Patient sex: M
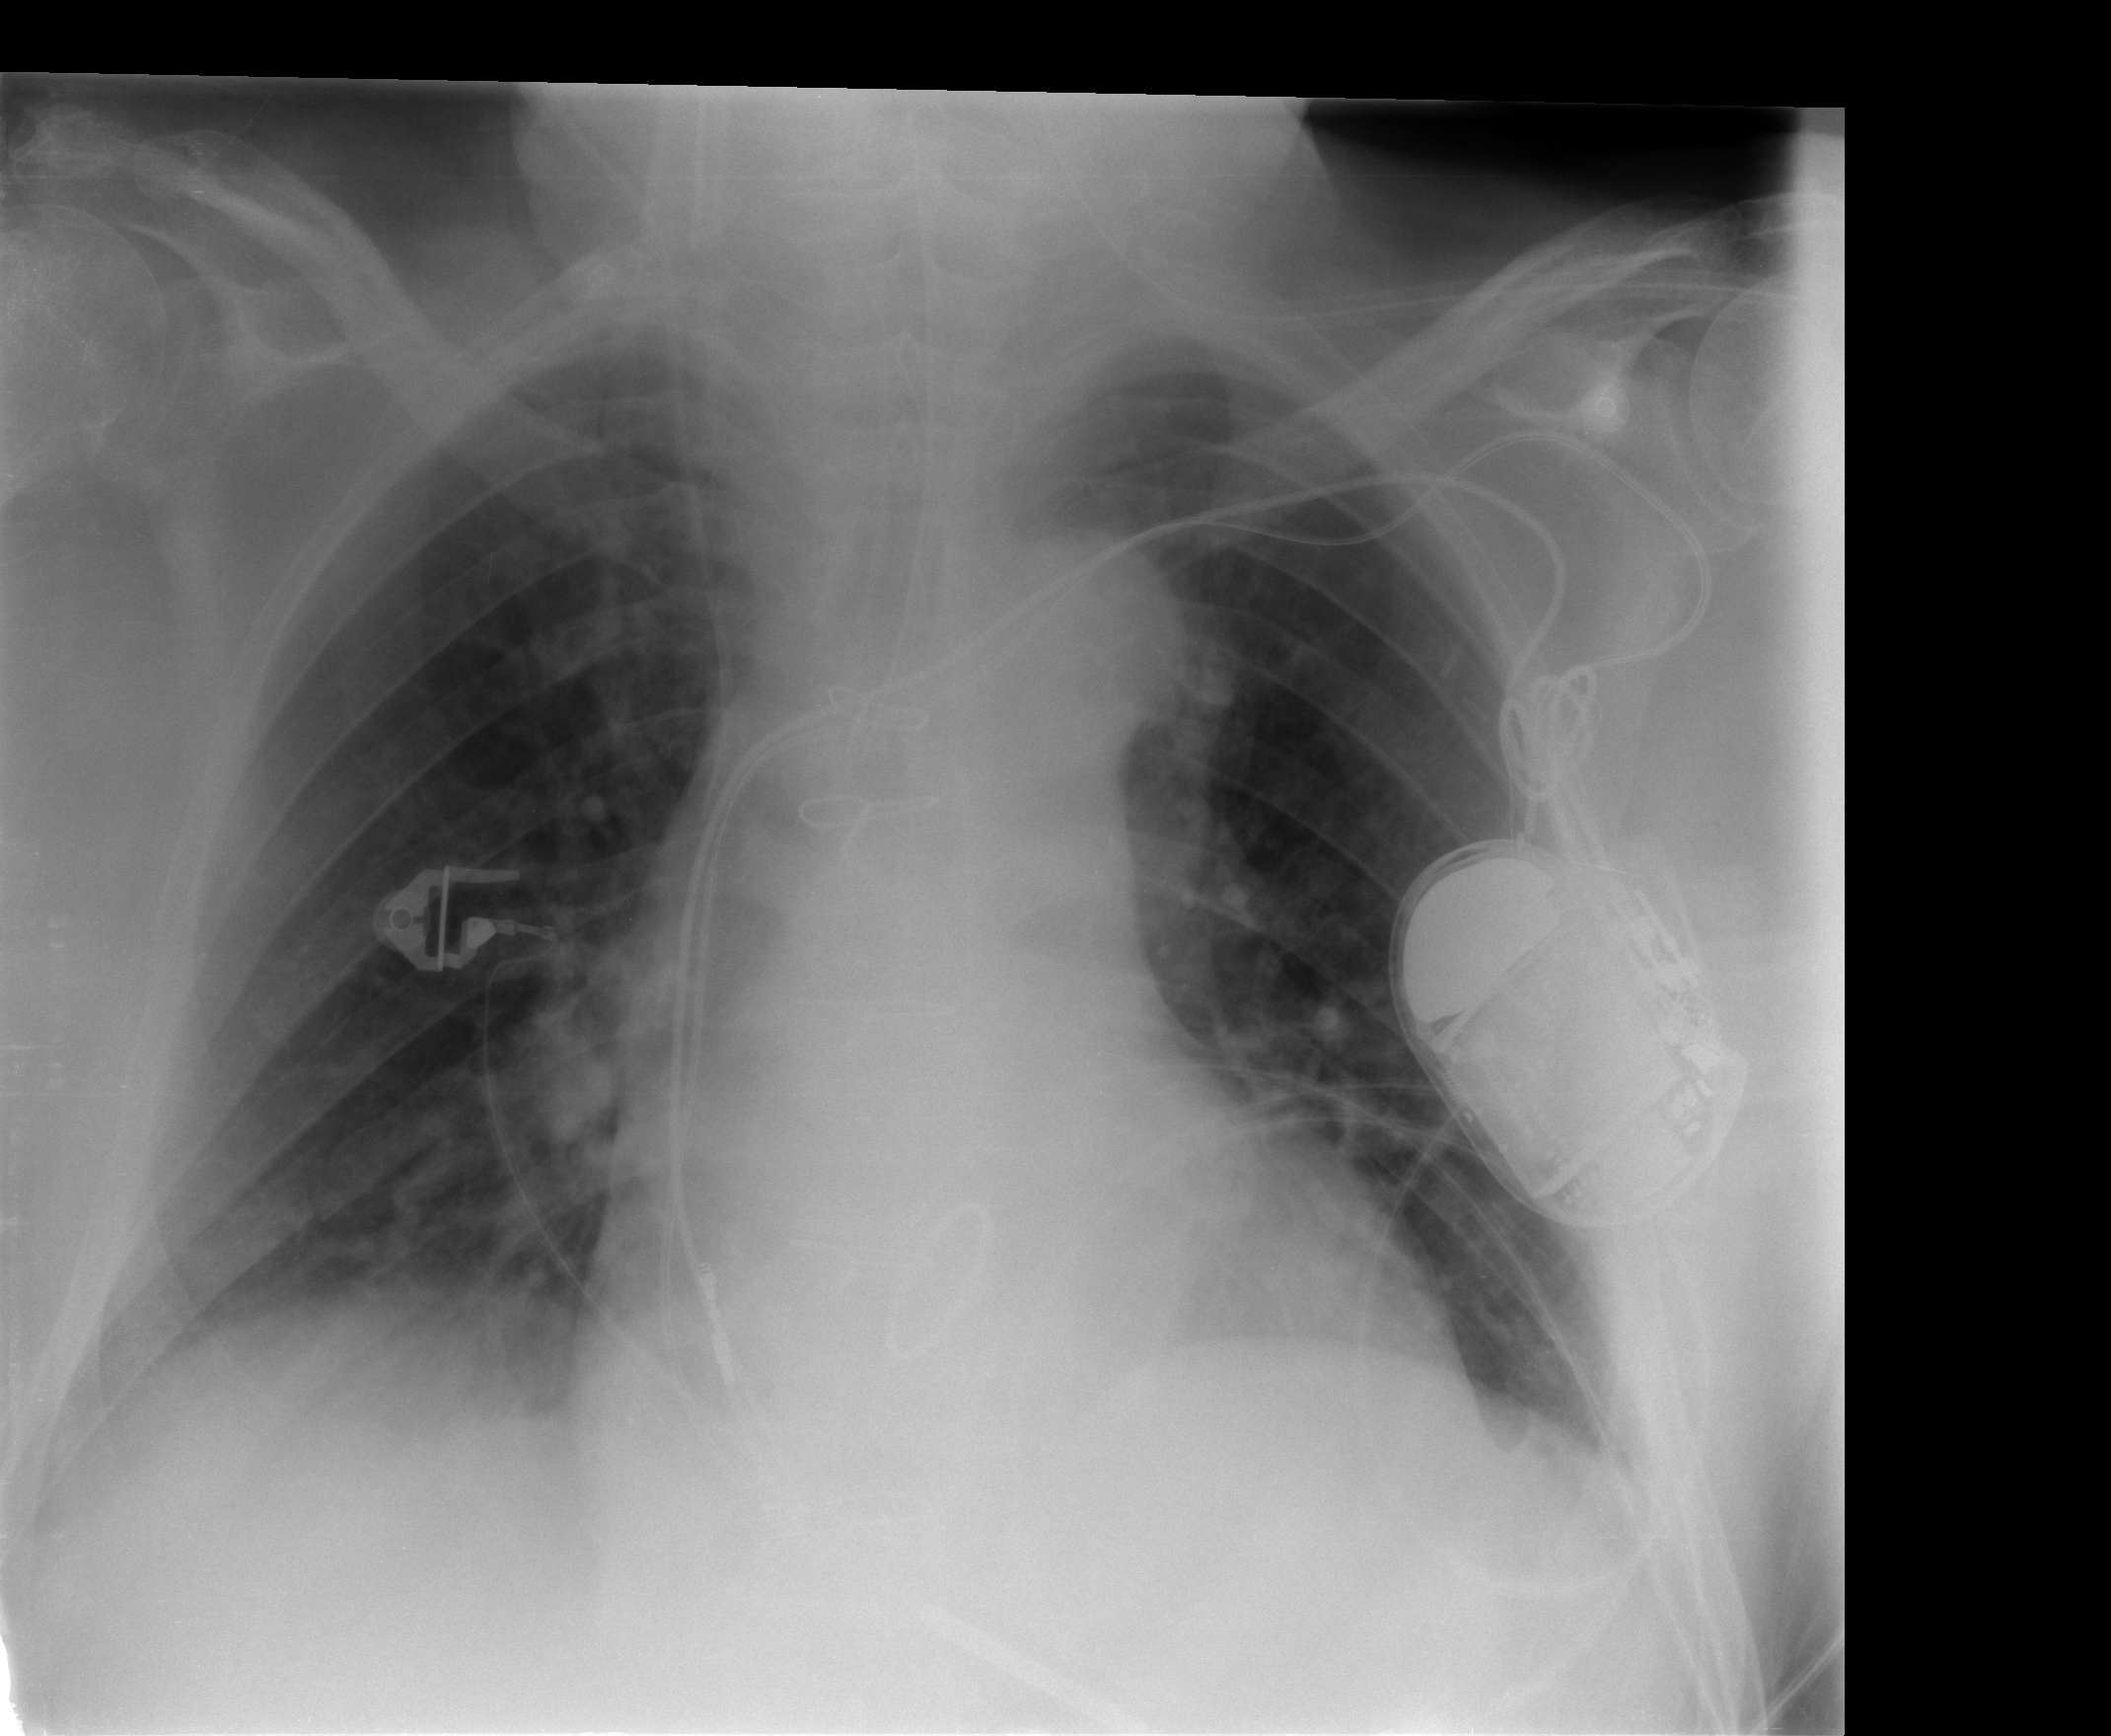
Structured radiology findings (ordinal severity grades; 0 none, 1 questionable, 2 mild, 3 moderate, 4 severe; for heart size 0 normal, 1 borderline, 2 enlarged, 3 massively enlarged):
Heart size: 2
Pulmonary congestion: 0
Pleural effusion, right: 0
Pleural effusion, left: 0
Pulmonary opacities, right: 0
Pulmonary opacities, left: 0
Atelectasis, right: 2
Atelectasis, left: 0